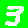
Digit: 3